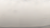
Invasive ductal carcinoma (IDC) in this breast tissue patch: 0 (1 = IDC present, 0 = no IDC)